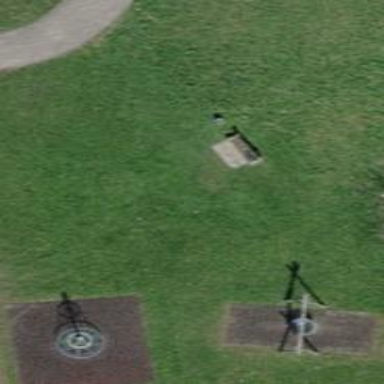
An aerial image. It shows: Bench for seating.